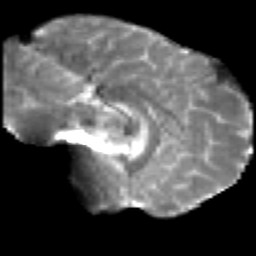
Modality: T2w
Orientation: sagittal
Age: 29
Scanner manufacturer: siemens
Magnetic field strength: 3 T
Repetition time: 2.2 s
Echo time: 0.084 s